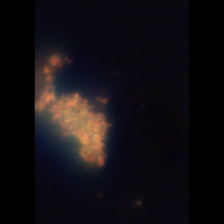
Taxon: Unknown_detritus
Group: Unknown